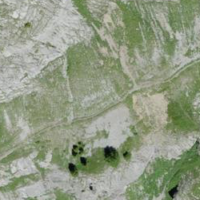
EUNIS habitat code: 26
Species observed at this site:
Lysandra coridon
Linaria cannabina